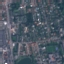
Label: Residential